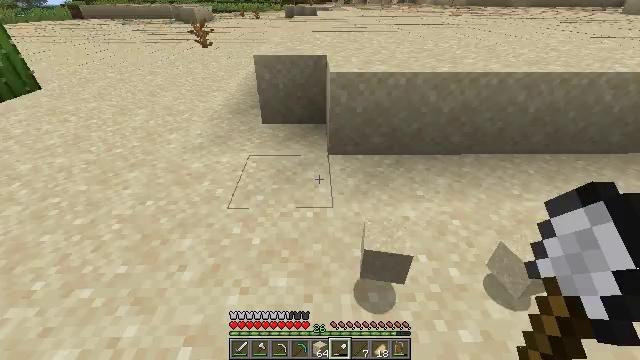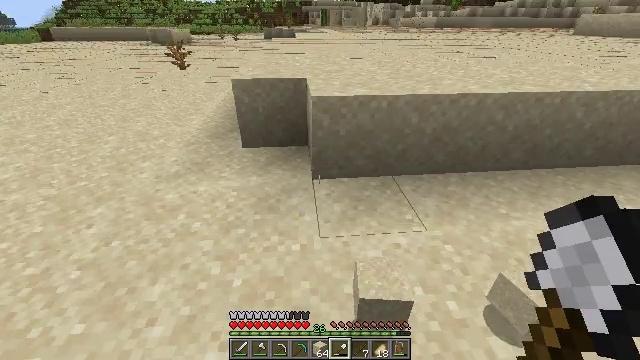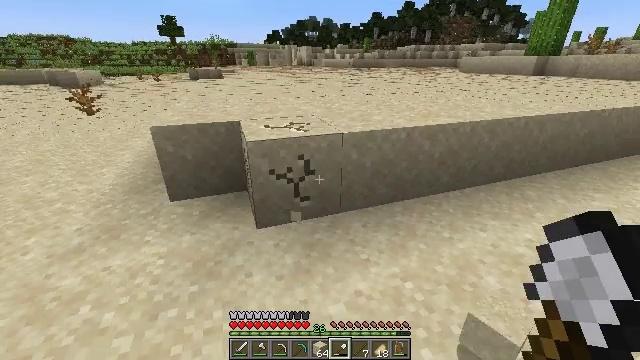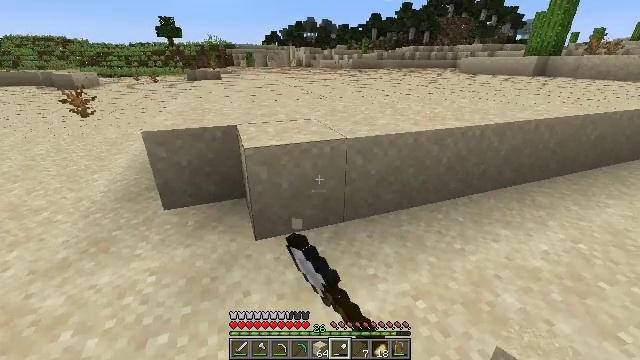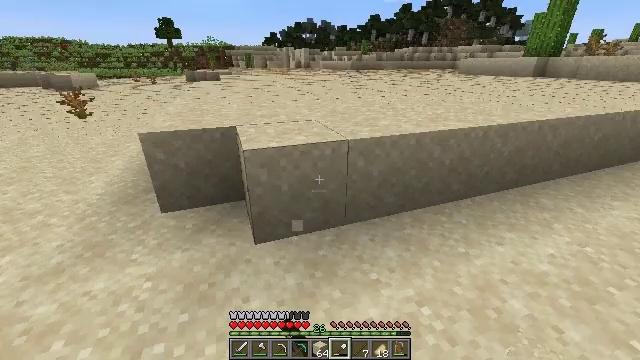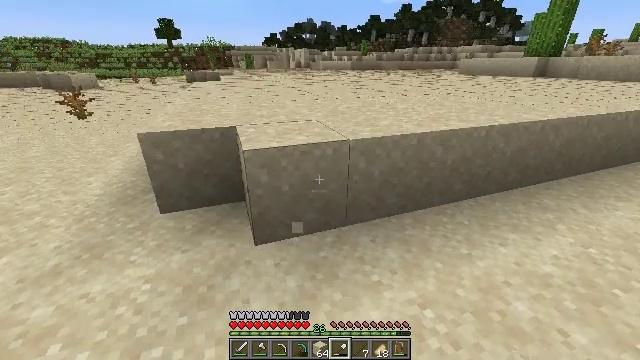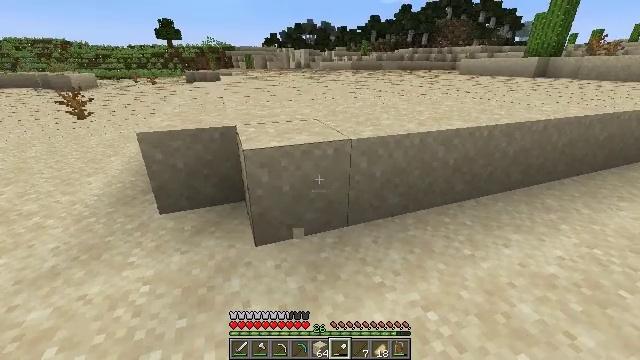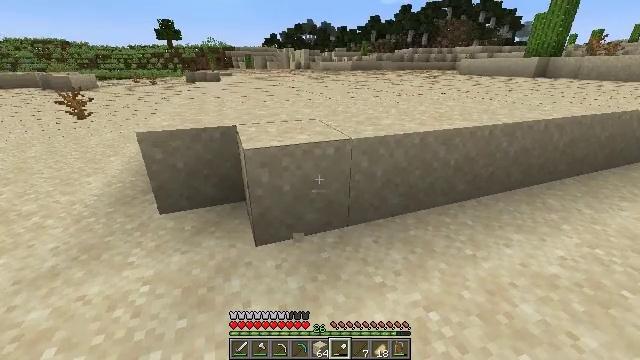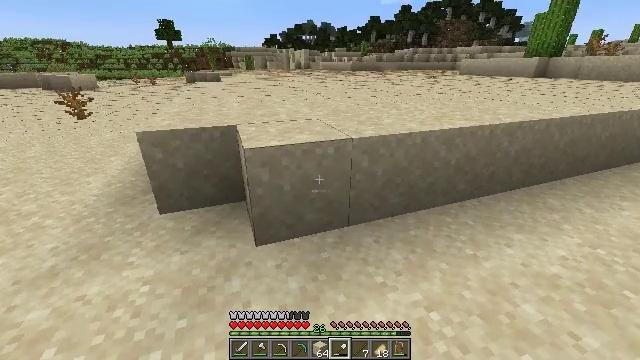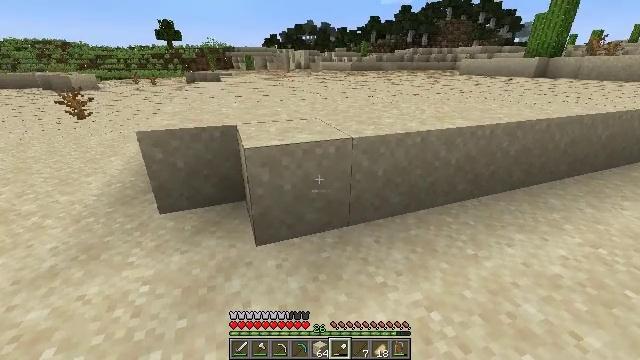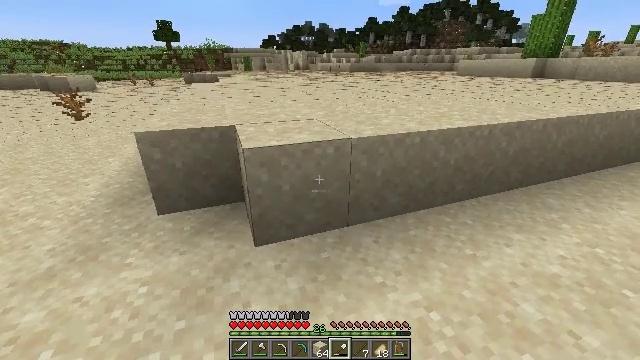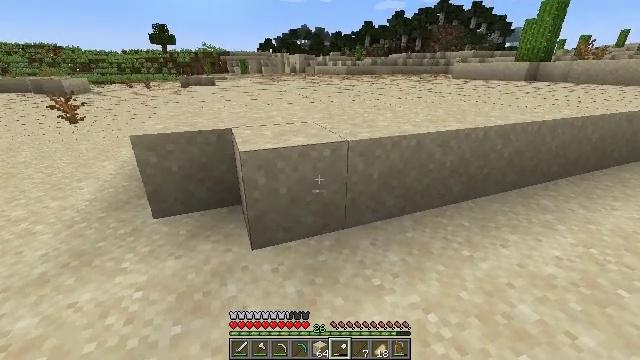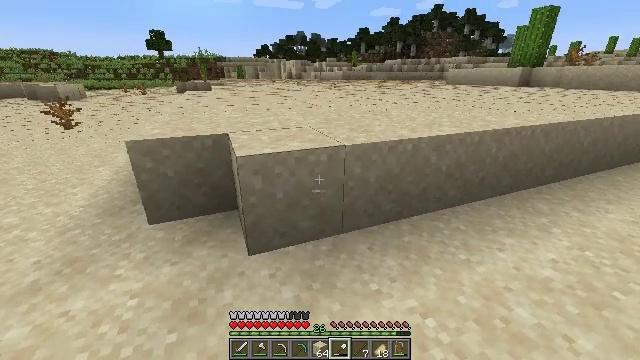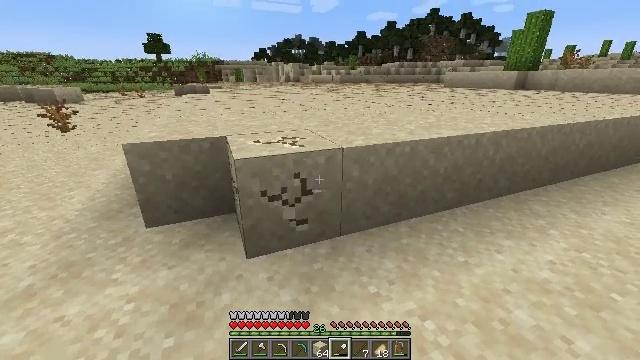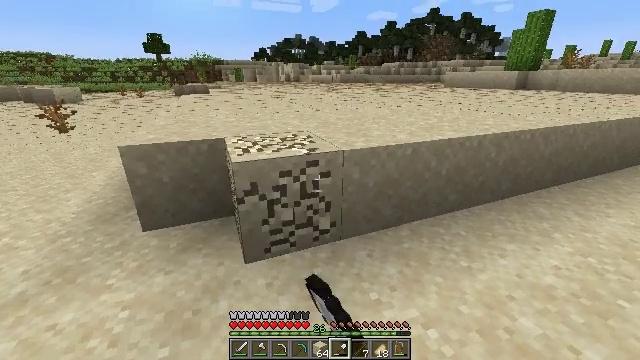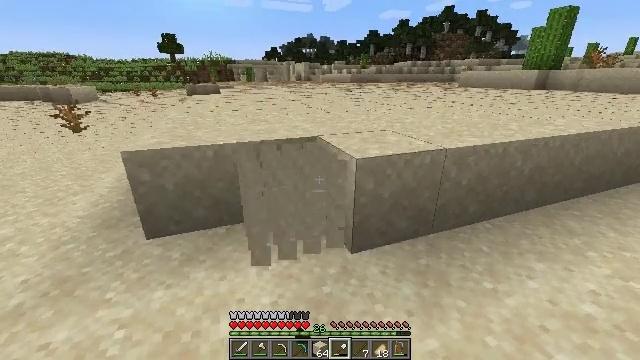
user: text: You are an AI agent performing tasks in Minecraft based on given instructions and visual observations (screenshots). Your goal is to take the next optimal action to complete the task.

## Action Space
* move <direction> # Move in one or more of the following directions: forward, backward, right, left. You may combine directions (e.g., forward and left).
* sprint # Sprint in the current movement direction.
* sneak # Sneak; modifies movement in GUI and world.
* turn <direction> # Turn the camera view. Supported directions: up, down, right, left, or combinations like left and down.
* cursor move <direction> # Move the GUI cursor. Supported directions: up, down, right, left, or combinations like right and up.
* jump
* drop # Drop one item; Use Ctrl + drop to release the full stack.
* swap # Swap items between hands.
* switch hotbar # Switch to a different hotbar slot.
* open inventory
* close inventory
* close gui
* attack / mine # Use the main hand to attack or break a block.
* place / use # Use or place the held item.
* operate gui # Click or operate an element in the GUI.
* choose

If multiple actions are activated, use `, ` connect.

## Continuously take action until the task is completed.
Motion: motion action
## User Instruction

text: Gather sand from the desert.
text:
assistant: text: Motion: move forward
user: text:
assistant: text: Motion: move forward, turn right and up, attack / mine
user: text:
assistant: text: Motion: no_op
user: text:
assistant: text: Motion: no_op
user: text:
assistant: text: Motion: no_op
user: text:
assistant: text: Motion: no_op
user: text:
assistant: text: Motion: no_op
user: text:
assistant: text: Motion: no_op
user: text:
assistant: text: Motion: no_op
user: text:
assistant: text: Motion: no_op
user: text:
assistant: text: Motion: no_op
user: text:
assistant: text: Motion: turn up
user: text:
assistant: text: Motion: attack / mine
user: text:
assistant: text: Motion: move forward, attack / mine
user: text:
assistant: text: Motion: move forward, turn left, attack / mine
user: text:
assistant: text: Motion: move forward and move left, turn left, attack / mine
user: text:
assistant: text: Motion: move forward and move left, attack / mine
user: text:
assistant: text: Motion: move forward and move left, attack / mine
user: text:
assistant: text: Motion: move forward and move left, turn left, attack / mine
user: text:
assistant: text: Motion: move forward and move left, turn left, attack / mine
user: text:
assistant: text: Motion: attack / mine
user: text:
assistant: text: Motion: turn left, attack / mine
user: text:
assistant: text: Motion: turn left, attack / mine
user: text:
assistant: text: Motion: turn left, attack / mine
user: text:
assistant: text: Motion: attack / mine
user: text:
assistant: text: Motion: turn right, attack / mine
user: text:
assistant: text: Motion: move forward, turn right, attack / mine
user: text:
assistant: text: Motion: move forward, turn right, attack / mine
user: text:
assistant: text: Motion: move forward, turn right, attack / mine
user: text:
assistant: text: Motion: move forward, turn right, attack / mine